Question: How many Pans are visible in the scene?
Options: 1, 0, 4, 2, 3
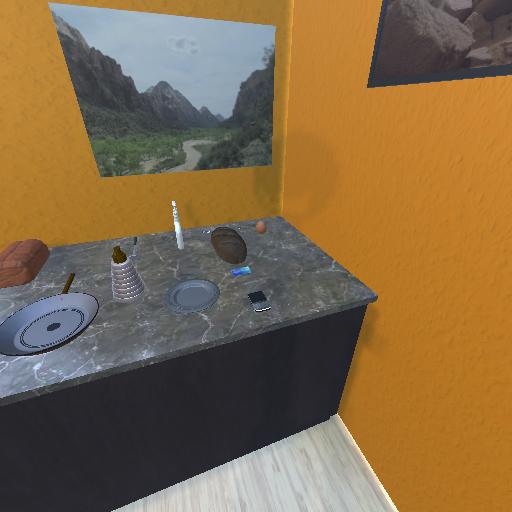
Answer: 1